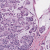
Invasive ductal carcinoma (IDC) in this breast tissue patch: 1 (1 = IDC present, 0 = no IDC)